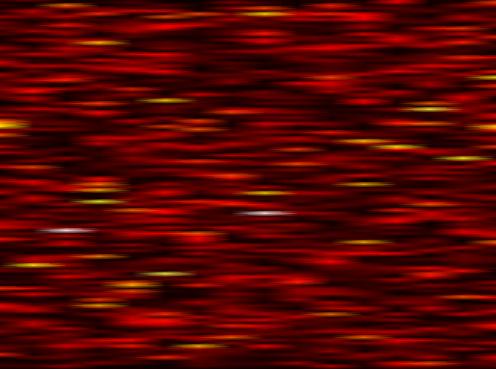
Label: WOLA